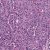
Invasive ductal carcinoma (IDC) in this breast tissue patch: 1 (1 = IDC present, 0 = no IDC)